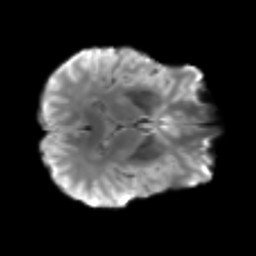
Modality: T2w
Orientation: axial
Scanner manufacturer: siemens
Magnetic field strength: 3 T
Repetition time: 3.6 s
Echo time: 0.092 s